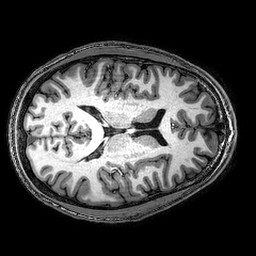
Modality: T1w
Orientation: axial
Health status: healthy
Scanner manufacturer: philips
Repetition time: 0.00838 s
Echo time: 0.00386 s